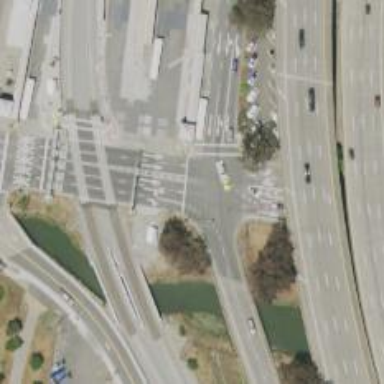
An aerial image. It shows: Busway road.